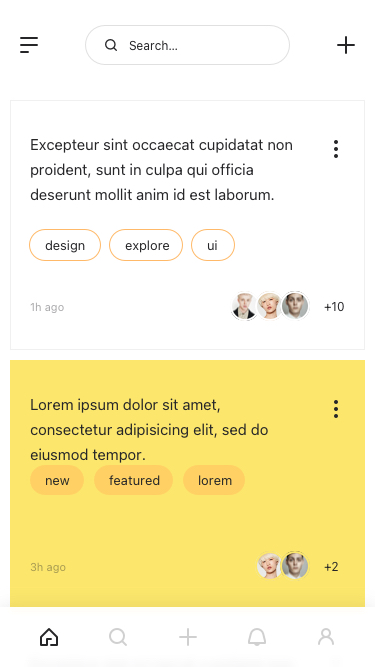
Text in this UI design:
Excepteur sint occaecat cupidatat non proident, sunt in culpa qui officia deserunt mollit anim id est laborum.
1h ago
+10
design
explore
ui
Excepteur sint occaecat cupidatat non proident, sunt in culpa qui officia deserunt mollit anim id est laborum.
Lorem ipsum dolor sit amet, consectetur adipisicing elit, sed do eiusmod tempor.
3h ago
+2
new
featured
lorem